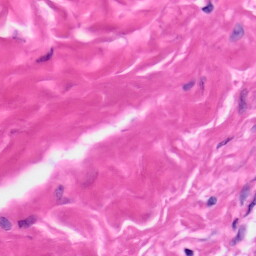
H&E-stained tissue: Skin